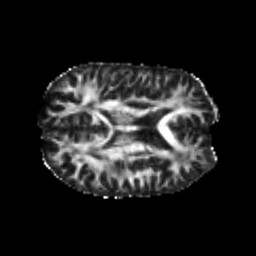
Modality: FA
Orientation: axial
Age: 22
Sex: male
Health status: healthy
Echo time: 0.074 s